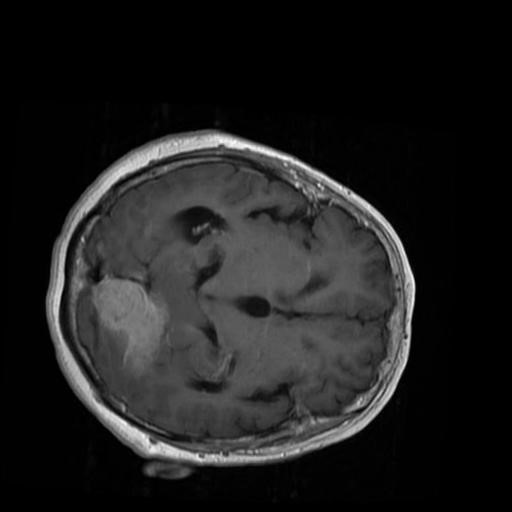
Label: brain_menin